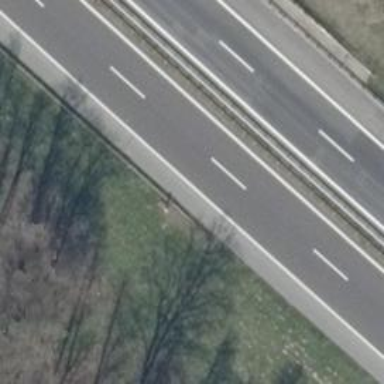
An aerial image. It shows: Asphalt motorway.